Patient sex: M
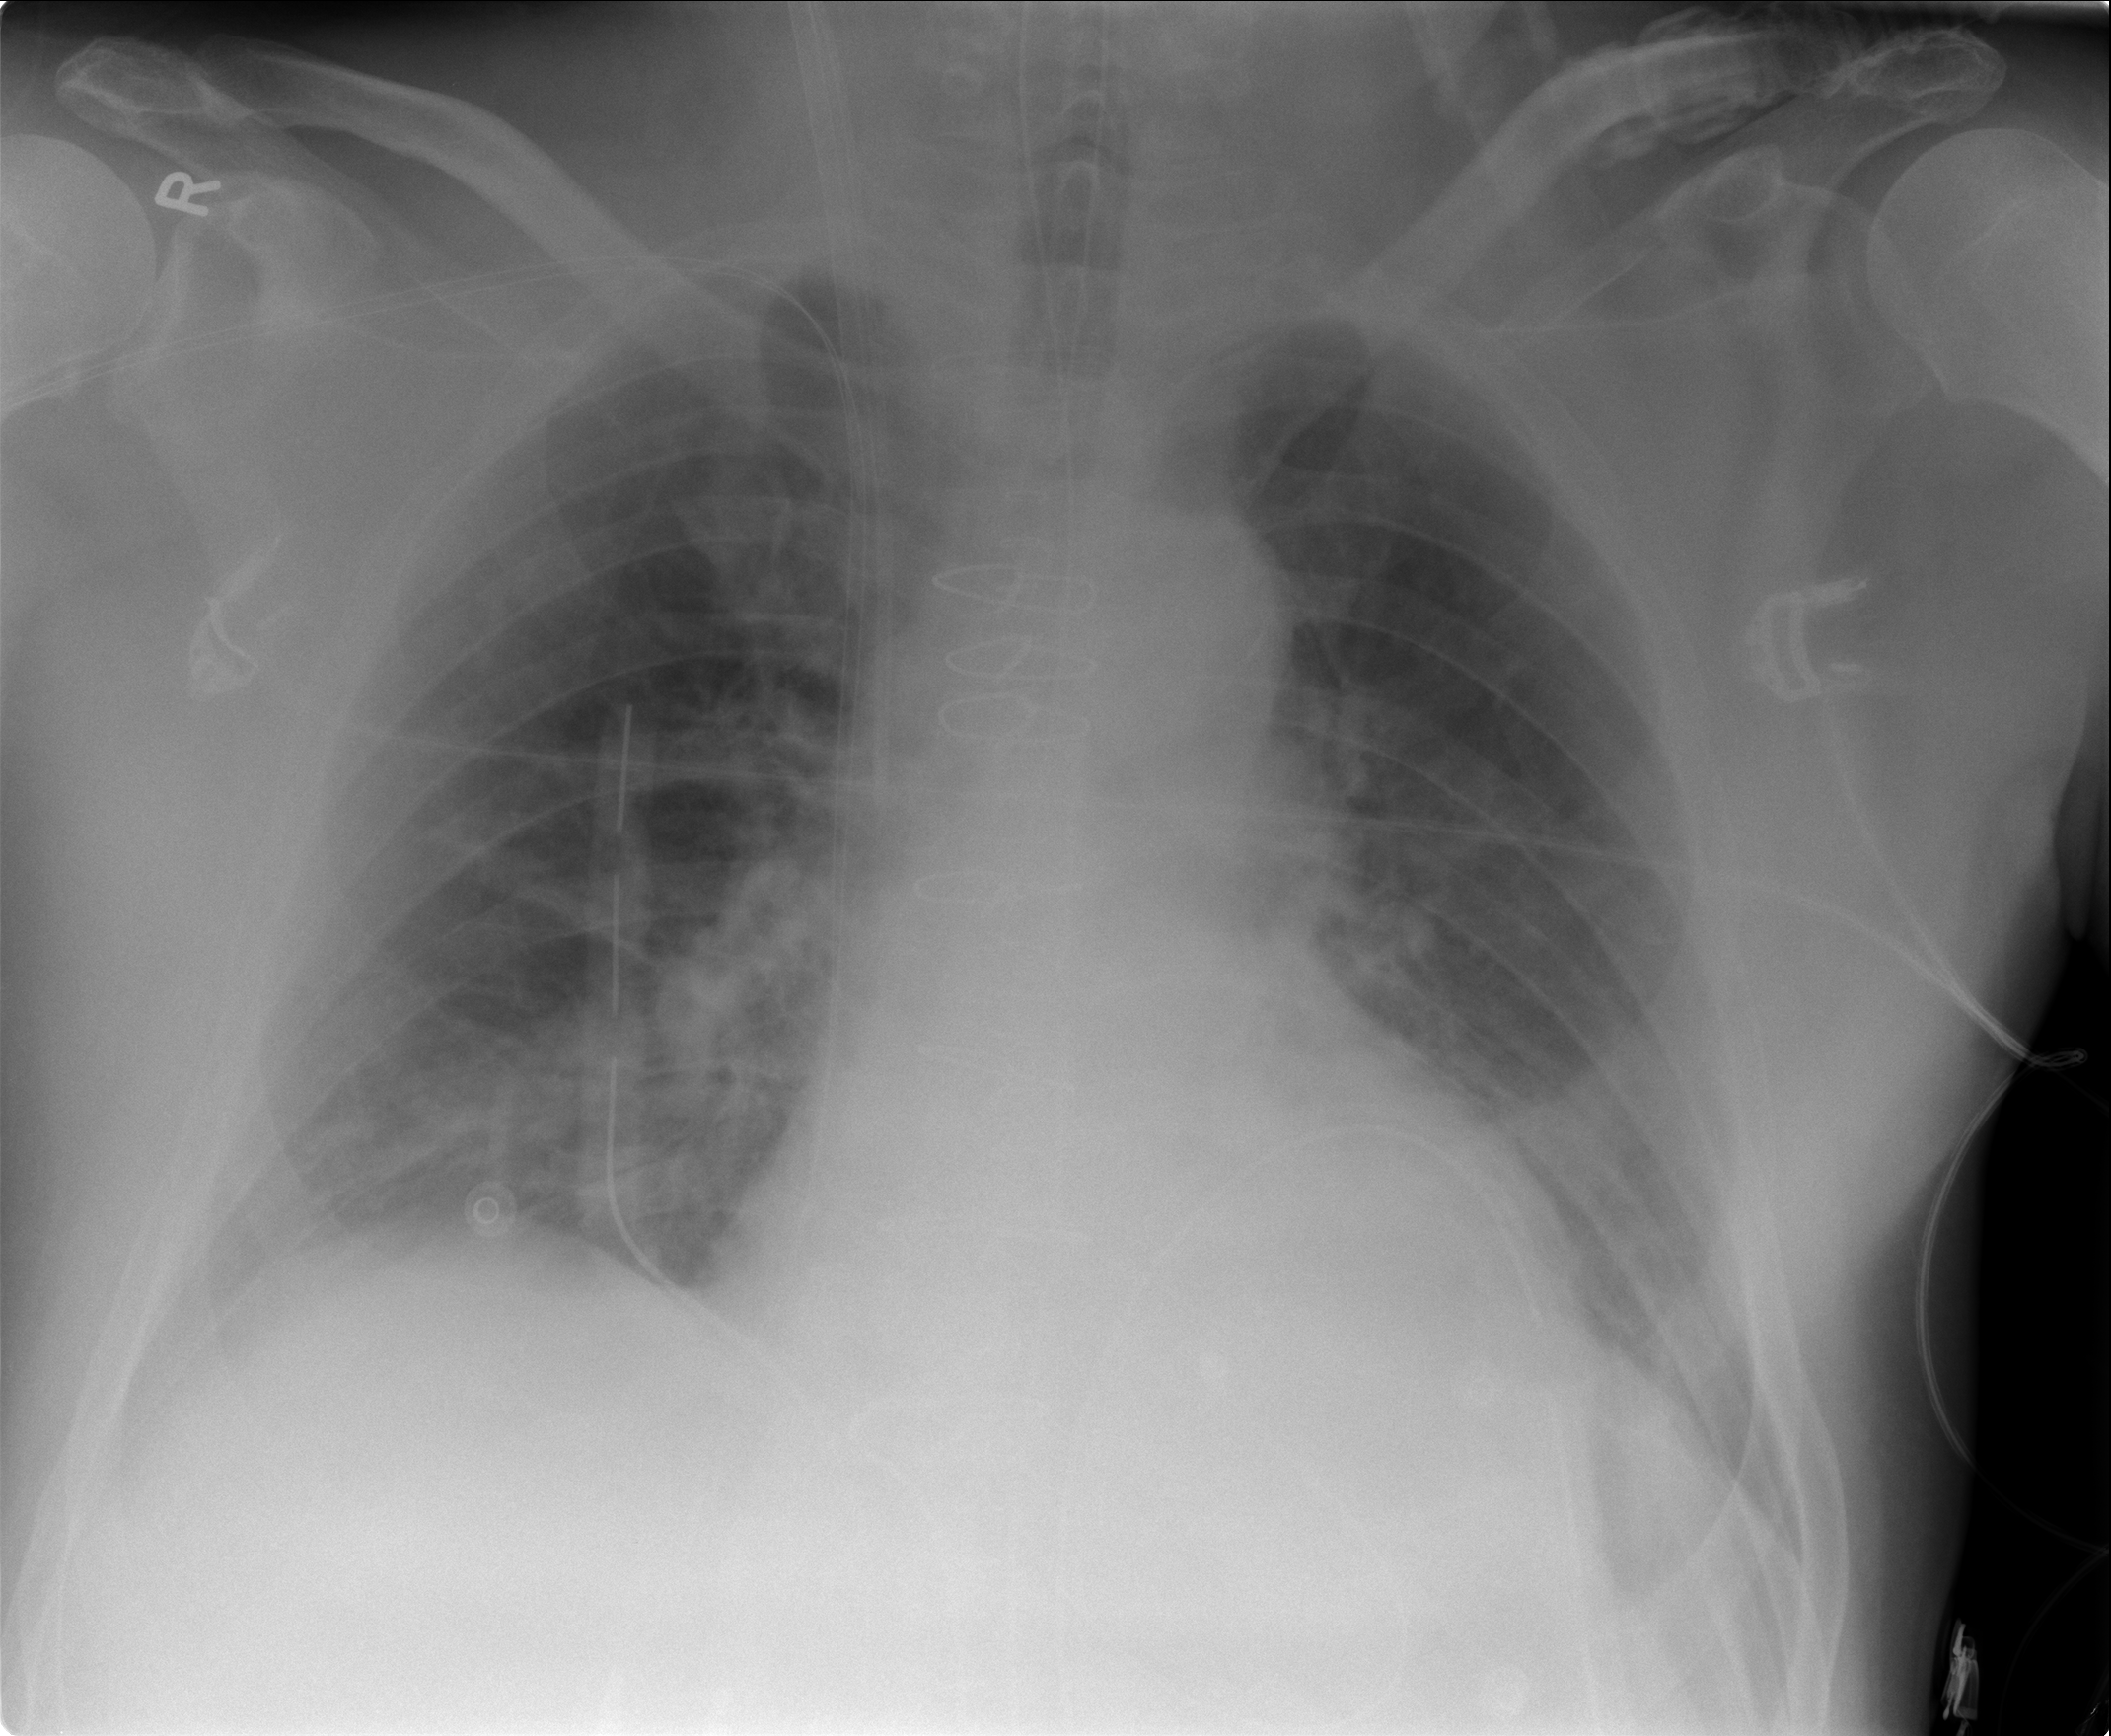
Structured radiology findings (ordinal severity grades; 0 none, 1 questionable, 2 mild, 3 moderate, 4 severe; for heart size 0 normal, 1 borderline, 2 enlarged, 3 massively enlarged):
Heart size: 0
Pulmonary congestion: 2
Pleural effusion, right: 1
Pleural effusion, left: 2
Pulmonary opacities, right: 0
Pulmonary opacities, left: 0
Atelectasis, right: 1
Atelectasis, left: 2